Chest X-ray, AP view. Patient: 72 years old, sex F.
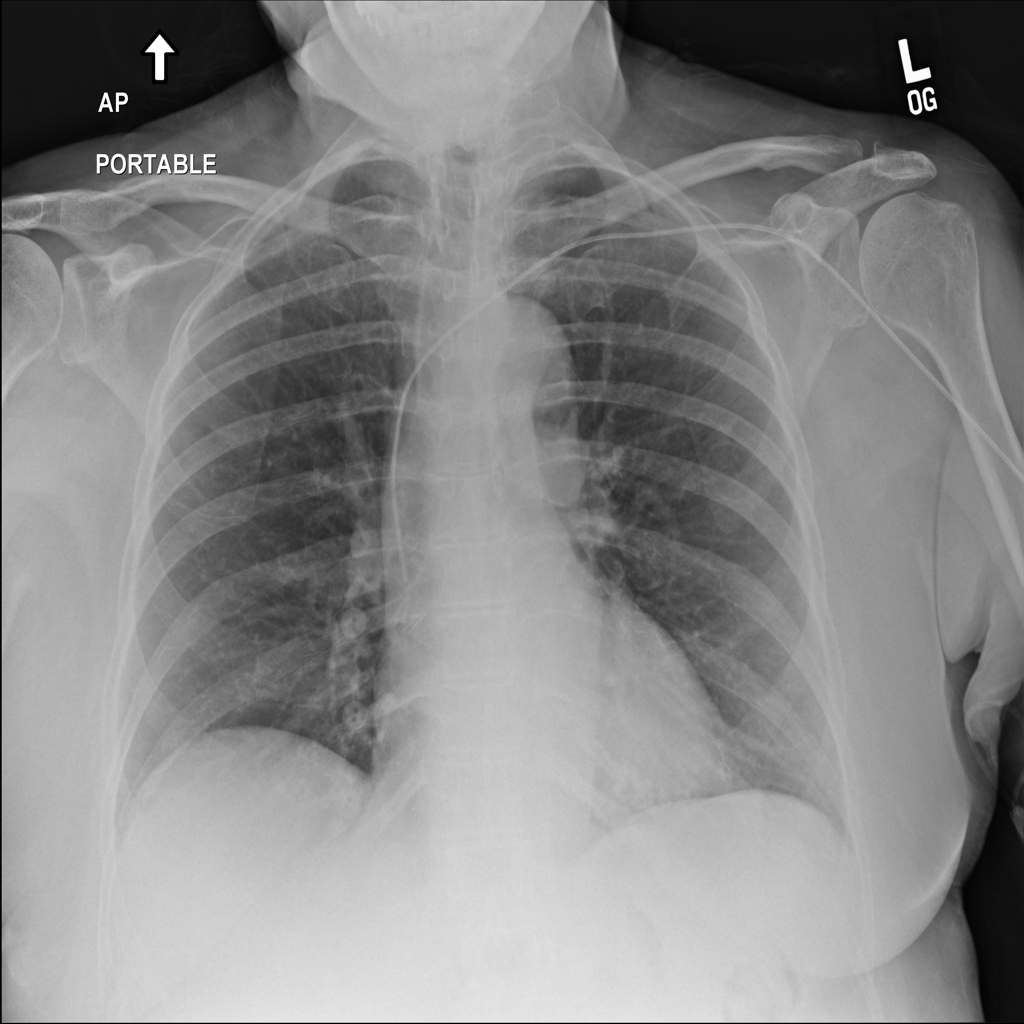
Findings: No Finding